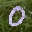
Label: 0